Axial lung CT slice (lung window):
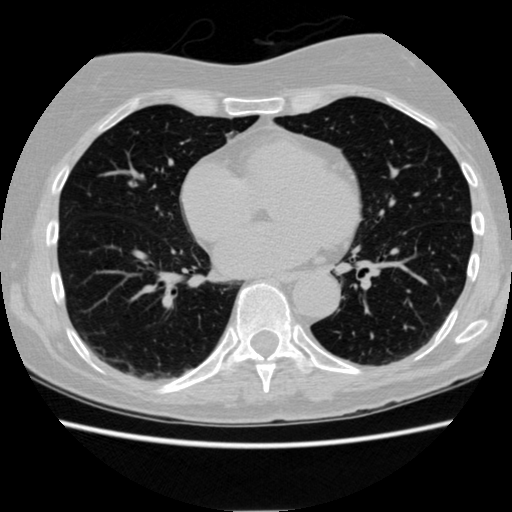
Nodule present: no